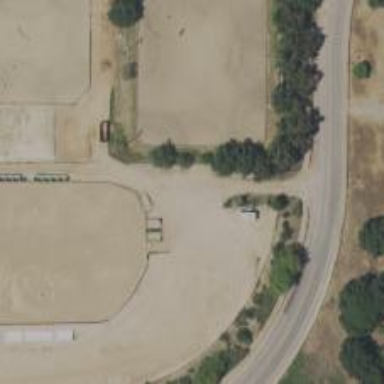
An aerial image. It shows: Equestrian pitch for leisure land sports.